Question: I am learning WebGL, and would like to do the following:
Create a 3D quad with a square hole in it using a fragment shader.
It looks like I need to set 'gl_FragColor' based on 'gl_FragCoord' appropriately.
So should I:
a) Convert 'gl_FragCoord' from window coordinates to model coordinates, do the appropriate geometry check, and set color.
OR
b) Somehow pass the hole information from the vertex shader to the fragment shader. Maybe use a texture coordinate. I am not clear on this part.
I am fuzzy about implementing either of the above, so I'd appreaciate some coding hints on either.
My background is that of an OpenGL old timer who has not kept up with the new shading language paradigm, and is now trying to catch up...
Edit (27/03/2011):
I have been able to successfully implement the above based on the tex coord hint. I've written up this example at the link below:
<URL>

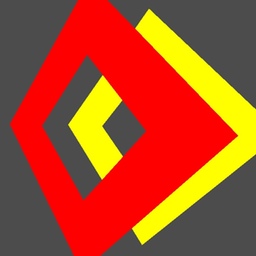
Answer: The easiest way would be with texture coords. Simply supply the corrds as an extra attribute array then pass through to the fragment shader using a varying. The shaders should contain something like:
vertex:
'''
attribute vec3 aPosition;
attribute vec2 aTexCoord;
varying vec2 vTexCoord;
void main(){
vTexCoord=aTexCoord;
.......
}
'''
fragment:
'''
varying vec2 vTexCoord;
void main(){
if(vTexCoord.x>{lower x limit} && vTexCoord.x<{upper x limit} && vTexCoord.y>{lower y limit} && vTexCoord.y<{upper y limit}){
discard; //this tell GFX to discard this fragment entirly
}
.....
}
'''